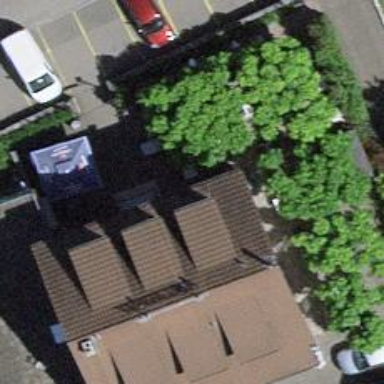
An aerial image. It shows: Restaurant.